Question: I got my dropdownlist which is getting the very first register from my datasource instead of getting the one i've selected when i click on the button. Let me explain my self more clear: If i select f.e: INFORMATICA on my dropdownlist and i click on button and then check on my table, instead of INFORMATICA i'll see IDIOMAS (because that is the first register from my table). Sorry for my ignorance but why is this happening? here is my code:
'''
public void llenar_escuela()
{
dllEscuela.DataSource = puente2.llenarEscue();
dllEscuela.DataBind();
this.dllEscuela.Items.Insert(0, new ListItem("Seleccion Escuela", "0"));
}
public List<string> llenarEscue()
{
List<string> escuelas = new List<string>();
cn.Open();
cmd.Connection = cn;
cmd.CommandText = "select esc_nombre from ra_esc_escuelas";
dr = cmd.ExecuteReader();
while (dr.Read())
{
escuelas.Add(dr[0].ToString());
}
cn.Close();
dr.Close();
return escuelas;
}
'''
And here is how i'm displaying the data in my dropdownlist:

Here is the event when i click on my button:
'''
protected void Button1_Click(object sender, EventArgs e)
{
//codigos de las facultades y escuelas seleccionadas y luego obtener codigo
string facu = Convert.ToString(dllFacul.SelectedItem);
string escu = Convert.ToString(dllEscuela.SelectedItem);
string codigo_empleado = (txtCodEmp.Text);
int anio = 100;
cod_facu = puente2.getcodigoFacu(facu);
cod_escu = puente2.getcodigoEscu(escu);
/**************************************************************************/
//Insertando el nuevo coordinador
//msj = puente2.insert_coordinador(Convert.ToInt32(txtCodEmp.Text), txtNomDoc.Text, cod_facu, anio, cod_escu, 1);
int valor = puente1.inserta_coordinador(Convert.ToInt32(txtCodEmp.Text), txtNomDoc.Text, cod_facu, anio, cod_escu, 1);
if (valor == 5)
{
msj = "Ya existe este coordinador en este ciclo";
}
else
{
msj = "Coordinador isnertado con exito";
}
lblexito.Text = msj;
//Luego de insertado llenamos el gridview actualizado
llenar_gridview1();
txtNomDoc.Text = "";
txtCodEmp.Text = "";
TextBox1.Text = "";
}
'''
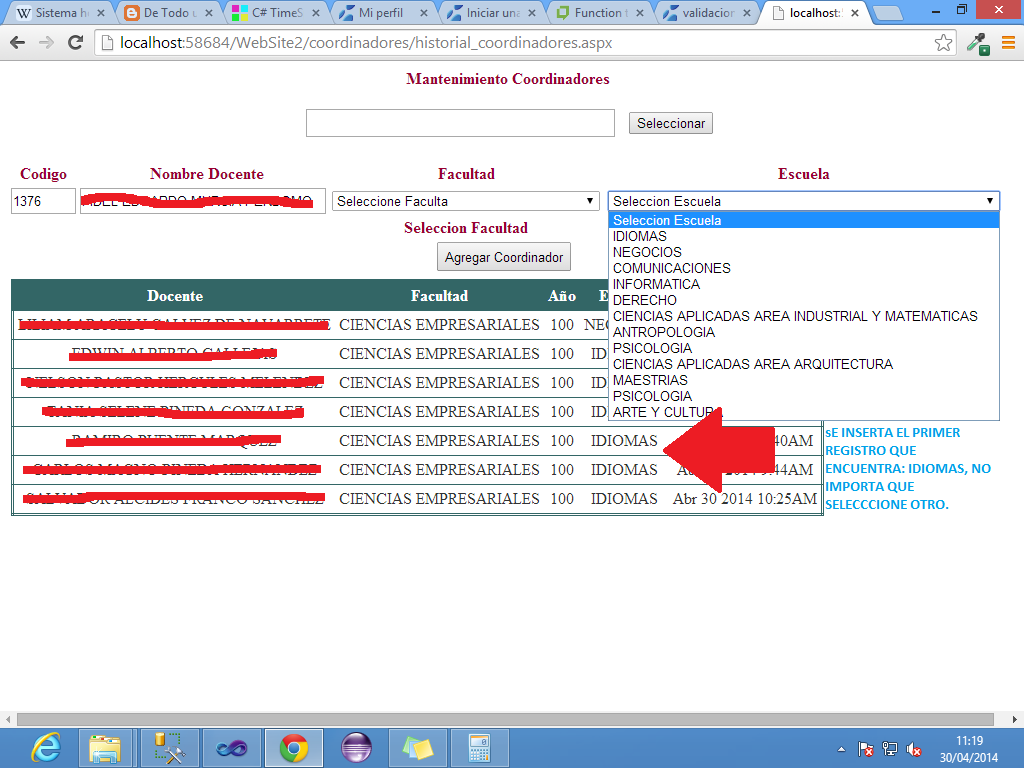
Answer: For those who will have the same problem later here there is a solution and the root of the problem: Thank you to Adriano who actually answered this question...
Solution:
<URL>